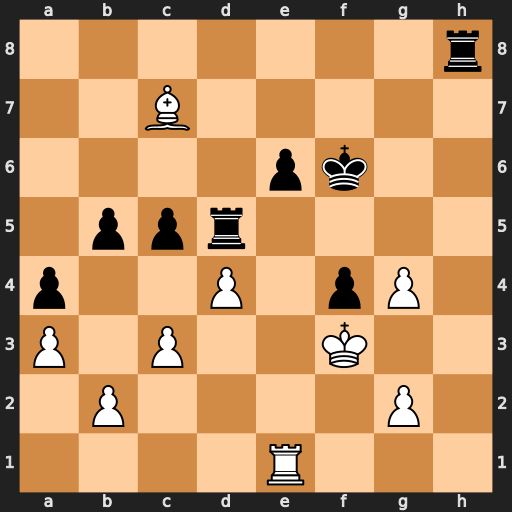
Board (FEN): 7r/2B5/4pk2/1ppr4/p2P1pP1/P1P2K2/1P4P1/4R3
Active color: w
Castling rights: -
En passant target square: -
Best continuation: Be5+ Rxe5 Rxe5 cxd4 cxd4